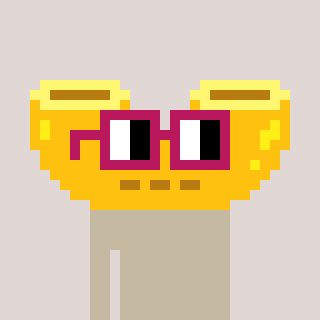
a pixel art character with square dark red glasses, a macaroni-shaped head and a gold-colored body on a warm background